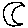
Label: moon